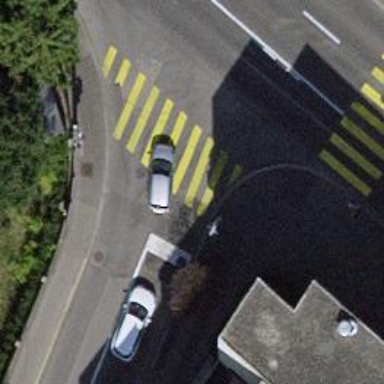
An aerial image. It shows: Road crossing with traffic signals.